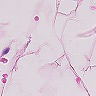
Metastatic tissue present: no